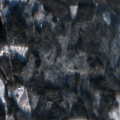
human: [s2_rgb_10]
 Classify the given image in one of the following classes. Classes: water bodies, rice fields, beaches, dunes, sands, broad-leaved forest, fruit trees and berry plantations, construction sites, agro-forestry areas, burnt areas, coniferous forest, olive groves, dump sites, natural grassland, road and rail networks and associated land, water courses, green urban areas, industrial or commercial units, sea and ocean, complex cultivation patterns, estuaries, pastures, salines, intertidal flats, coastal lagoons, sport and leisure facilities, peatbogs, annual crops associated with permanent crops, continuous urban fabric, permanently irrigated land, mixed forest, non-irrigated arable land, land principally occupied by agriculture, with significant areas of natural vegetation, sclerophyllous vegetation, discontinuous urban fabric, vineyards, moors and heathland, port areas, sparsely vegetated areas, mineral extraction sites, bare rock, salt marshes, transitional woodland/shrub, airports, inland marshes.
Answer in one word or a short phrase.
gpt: land principally occupied by agriculture, with significant areas of natural vegetation, coniferous forest, mixed forest, transitional woodland/shrub, water bodies